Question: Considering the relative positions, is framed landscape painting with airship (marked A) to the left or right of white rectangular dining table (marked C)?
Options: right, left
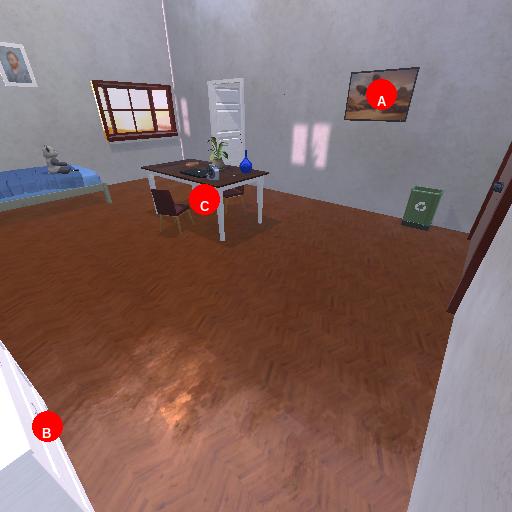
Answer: right